Question: I'm working on a project with GWT and J2SE clients. The GWT part is working great, but now there are problems with the J2SE client;
> "The server understands the content type of the request entity and the
syntax of the request entity is correct but was unable to process the
contained instructions""The serialized representation must have this media type:
application/x-java-serialized-object or this one:
application/x-java-serialized-object+xml"

This code was working some months/versions ago... Both PUT and POST produce this error while GET is working.
Here's a really simple test case
// Shared Interface
'''
public interface J2SeClientServerResourceInt
{
@Post("json")
public J2seStatusDto postJ2seStatus(J2seStatusDto pJ2seStatusDto);
}
'''
// Java Bean
'''
public class J2seStatusDto implements Serializable
{
private static final long serialVersionUID = 6901448809350740172L;
private String mTest;
public J2seStatusDto()
{
}
public J2seStatusDto(String pTest)
{
setTest(pTest);
}
public String getTest()
{
return mTest;
}
public void setTest(String pTest)
{
mTest = pTest;
}
}
'''
// Server
'''
public class J2seServerResource extends ClaireServerResource implements J2SeServerResourceInt
{
@Override
public J2seStatusDto postJ2seStatusDto(J2seStatusDto pJ2seStatusDto)
{
return pJ2seStatusDto;
}
}
'''
// J2SE Client
'''
public class ClaireJsSeTestClient
{
public static void main(String[] args)
{
Reference lReference = new Reference("http://localhost:8888//rest/j2se");
ClientResource lClientResource = new ClientResource(lReference);
lClientResource.accept(MediaType.APPLICATION_JSON);
J2SeServerResourceInt lJ2SeServerResource = lClientResource.wrap(J2SeServerResourceInt.class);
J2seStatusDto lJ2seStatusDto = new J2seStatusDto("TEST");
J2seStatusDto lJ2seResultDto = lJ2SeServerResource.postJ2seStatusDto(lJ2seStatusDto);
}
}
'''
// Maven J2Se Client
'''
<dependencies>
<dependency>
<groupId>org.restlet.jse</groupId>
<artifactId>org.restlet</artifactId>
<version>3.0-M1</version>
</dependency>
<dependency>
<groupId>org.restlet.jse</groupId>
<artifactId>org.restlet.ext.jackson</artifactId>
<version>3.0-M1</version>
</dependency>
</dependencies>
'''
// Maven GAE Server
'''
<dependency>
<groupId>org.restlet.gae</groupId>
<artifactId>org.restlet</artifactId>
<version>3.0-M1</version>
</dependency>
<dependency>
<groupId>org.restlet.gae</groupId>
<artifactId>org.restlet.ext.servlet</artifactId>
<version>3.0-M1</version>
</dependency>
<dependency>
<groupId>org.restlet.gae</groupId>
<artifactId>org.restlet.ext.jackson</artifactId>
<version>3.0-M1</version>
</dependency>
<dependency>
<groupId>org.restlet.gae</groupId>
<artifactId>org.restlet.ext.gwt</artifactId>
<version>3.0-M1</version>
</dependency>
<dependency>
<groupId>org.restlet.gwt</groupId>
<artifactId>org.restlet</artifactId>
<version>3.0-M1</version>
<scope>compile</scope>
</dependency>
'''
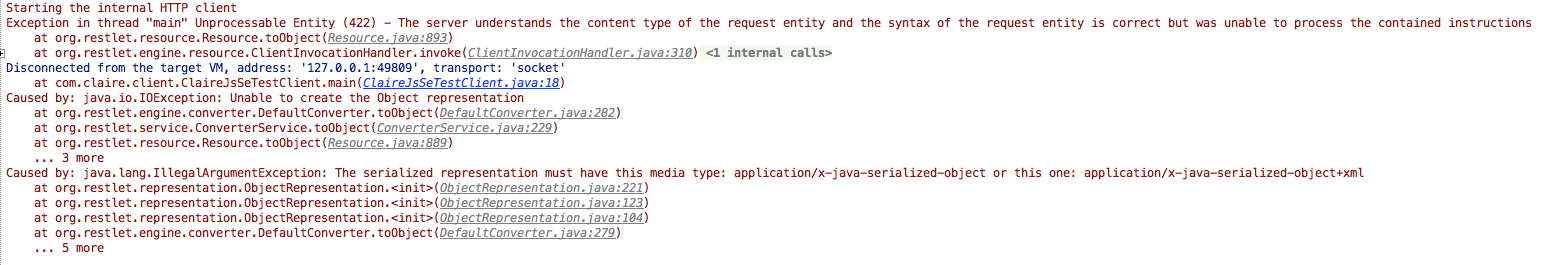
Answer: Thierry Boileau fixed our problem (mistake);
<URL>
Due to the constraints of the GAE platform (there is no support of chunked encoding) you have to specify that the request entity is buffered first;
'''
cr.setRequestEntityBuffering(true);
'''
Thanks for the great support at restlet.com